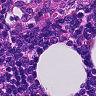
Metastatic tissue present: no